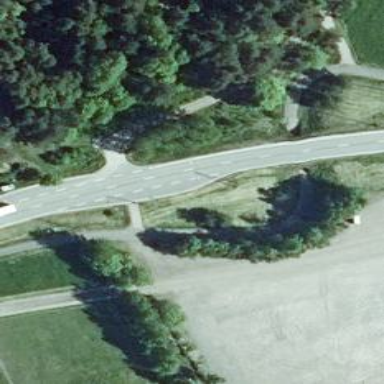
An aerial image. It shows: Secondary road with asphalt surface.